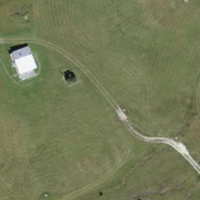
EUNIS habitat code: 25
Species observed at this site:
Leontopodium nivale